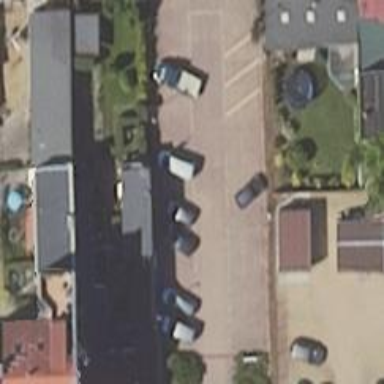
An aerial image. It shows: Parking area with concrete-plated surface.